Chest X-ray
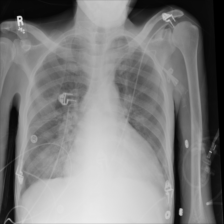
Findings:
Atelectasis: negative
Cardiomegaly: negative
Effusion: negative
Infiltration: negative
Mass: negative
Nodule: negative
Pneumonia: negative
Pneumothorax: negative
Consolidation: negative
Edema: negative
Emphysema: negative
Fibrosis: negative
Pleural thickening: negative
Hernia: negative